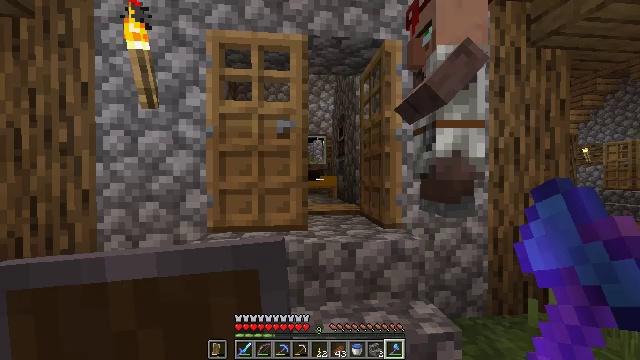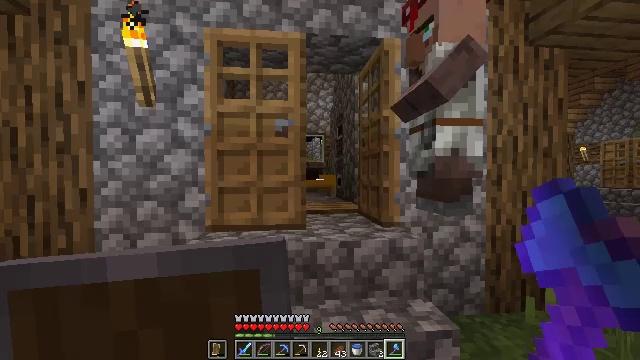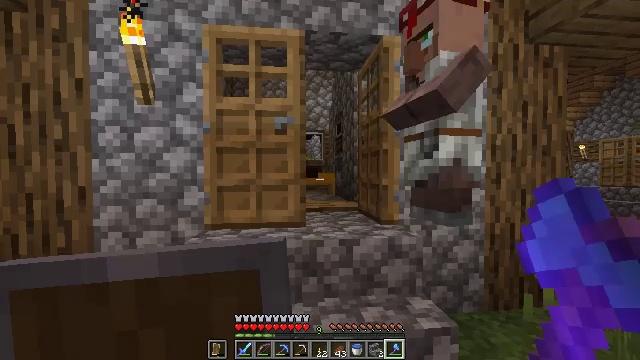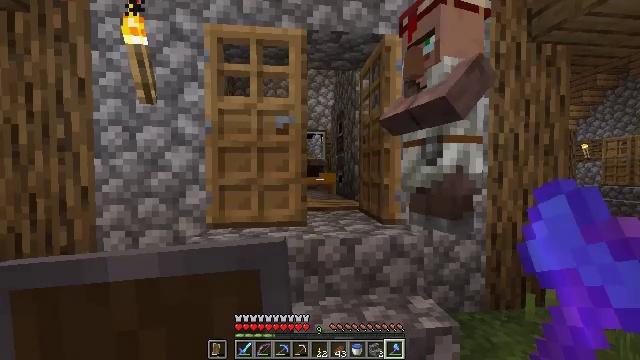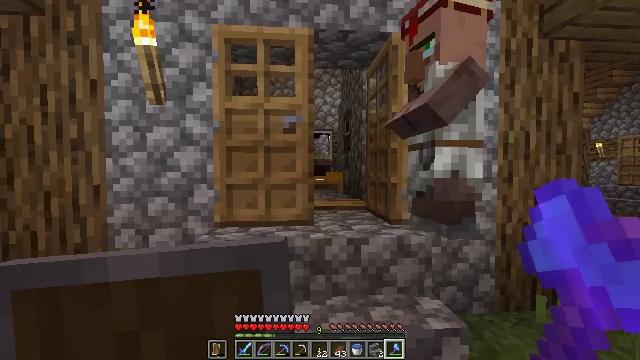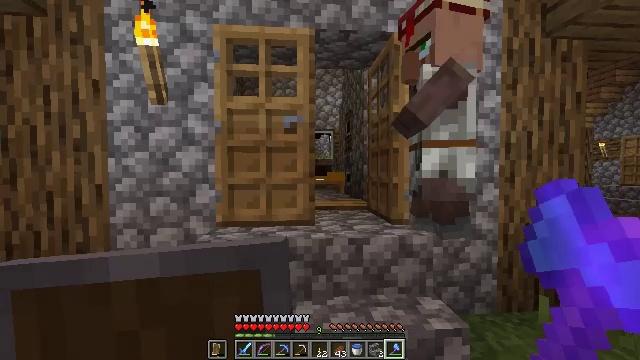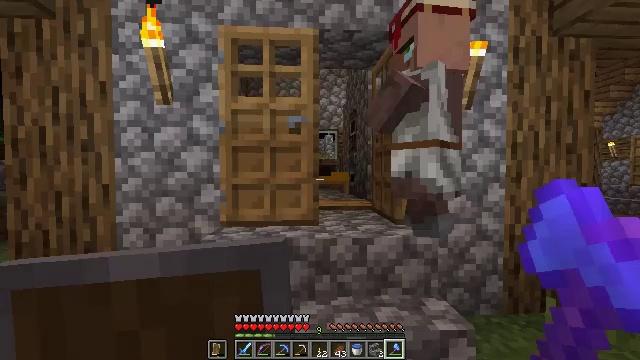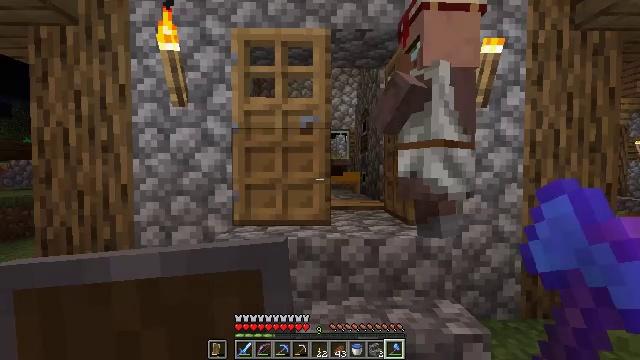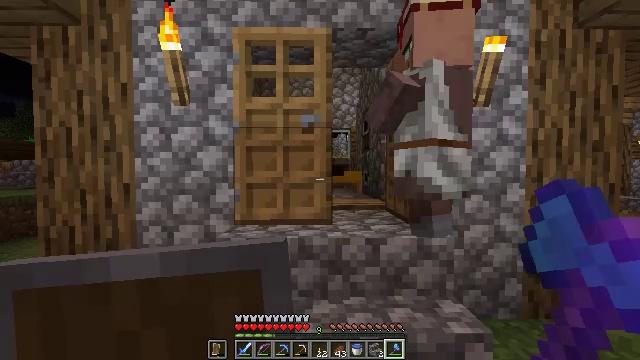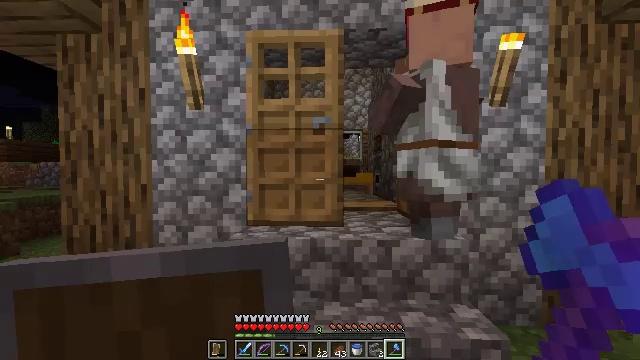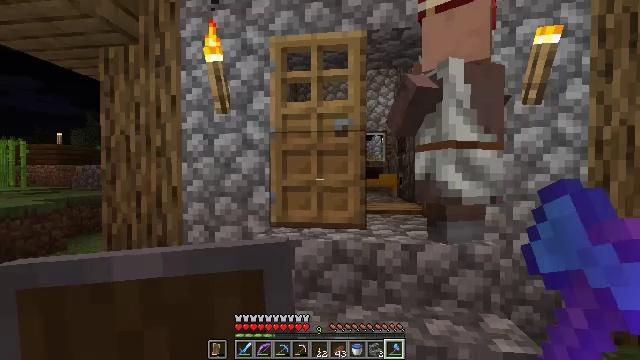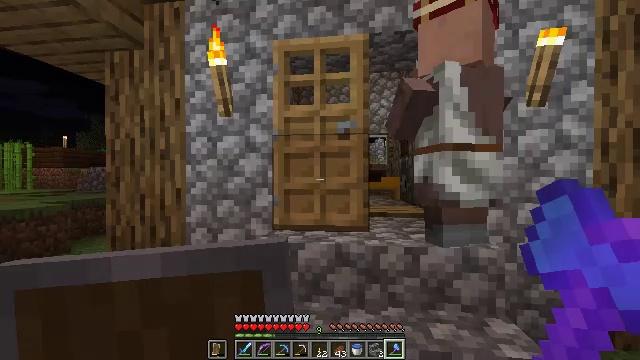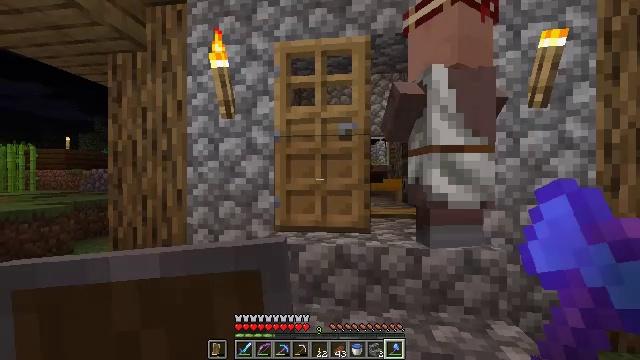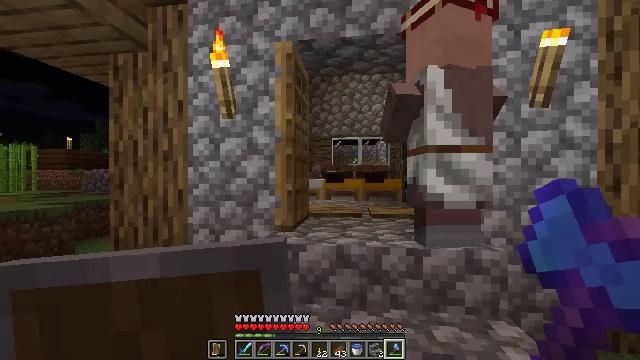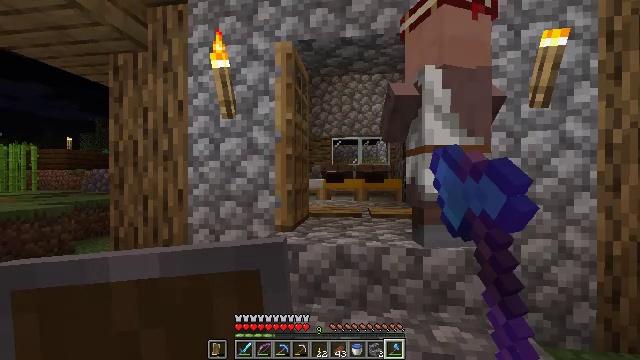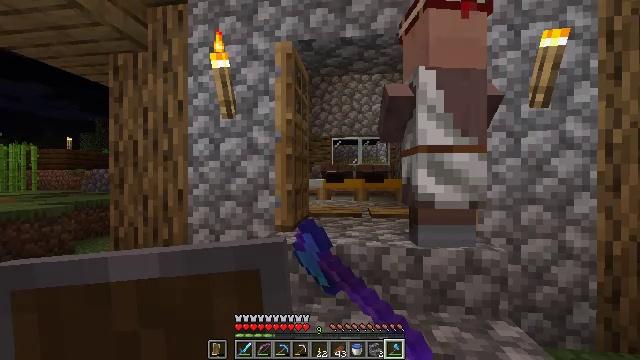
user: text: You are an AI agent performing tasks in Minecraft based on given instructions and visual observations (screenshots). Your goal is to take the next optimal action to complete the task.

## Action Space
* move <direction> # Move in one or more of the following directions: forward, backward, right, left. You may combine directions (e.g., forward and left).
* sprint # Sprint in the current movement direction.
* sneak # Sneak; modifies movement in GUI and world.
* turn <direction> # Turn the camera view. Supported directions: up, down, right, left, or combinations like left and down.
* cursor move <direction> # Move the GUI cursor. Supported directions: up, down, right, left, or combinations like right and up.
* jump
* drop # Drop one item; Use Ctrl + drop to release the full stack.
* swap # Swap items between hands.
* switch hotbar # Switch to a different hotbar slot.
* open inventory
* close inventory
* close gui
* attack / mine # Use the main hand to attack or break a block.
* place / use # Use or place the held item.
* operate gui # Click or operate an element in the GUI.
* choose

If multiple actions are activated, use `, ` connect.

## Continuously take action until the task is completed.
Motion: motion action
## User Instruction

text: Mine the oak pressure plate.
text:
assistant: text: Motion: no_op
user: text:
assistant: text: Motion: no_op
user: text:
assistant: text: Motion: no_op
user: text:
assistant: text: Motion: turn left
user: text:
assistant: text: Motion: no_op
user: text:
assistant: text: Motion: no_op
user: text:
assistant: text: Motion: turn left
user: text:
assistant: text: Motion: no_op
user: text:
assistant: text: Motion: turn left
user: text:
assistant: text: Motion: turn left
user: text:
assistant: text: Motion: no_op
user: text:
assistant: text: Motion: no_op
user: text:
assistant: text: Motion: use / place
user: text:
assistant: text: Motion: use / place
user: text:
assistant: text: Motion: no_op
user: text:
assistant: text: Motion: no_op
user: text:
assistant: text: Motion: move forward, turn right and down
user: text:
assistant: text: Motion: move forward, turn left and down
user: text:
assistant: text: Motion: move forward
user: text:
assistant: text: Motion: move forward
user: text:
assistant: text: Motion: move forward
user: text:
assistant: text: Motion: no_op
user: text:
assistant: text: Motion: turn right
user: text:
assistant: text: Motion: turn right
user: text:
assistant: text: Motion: no_op
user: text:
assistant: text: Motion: no_op
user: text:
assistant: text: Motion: no_op
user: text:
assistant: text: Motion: no_op
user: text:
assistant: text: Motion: move forward
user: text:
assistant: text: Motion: move forward